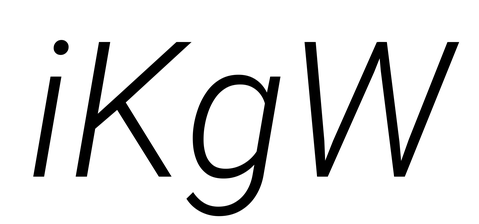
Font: Roboto-Italic_Light_Italic